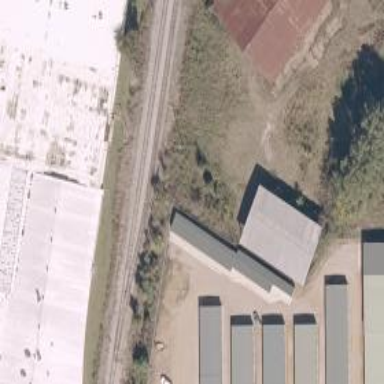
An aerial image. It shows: Railway siding for service.